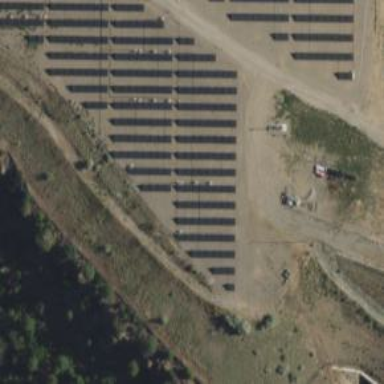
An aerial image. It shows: Generator is pictured.